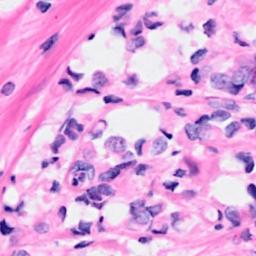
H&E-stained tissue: Breast